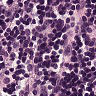
Metastatic tissue present: no